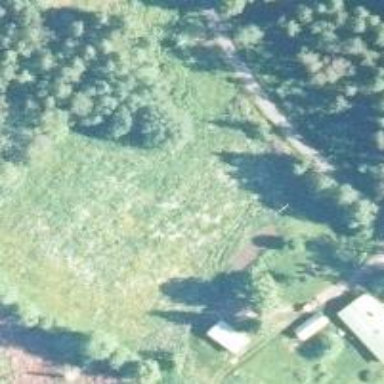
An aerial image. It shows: Beautiful meadow.